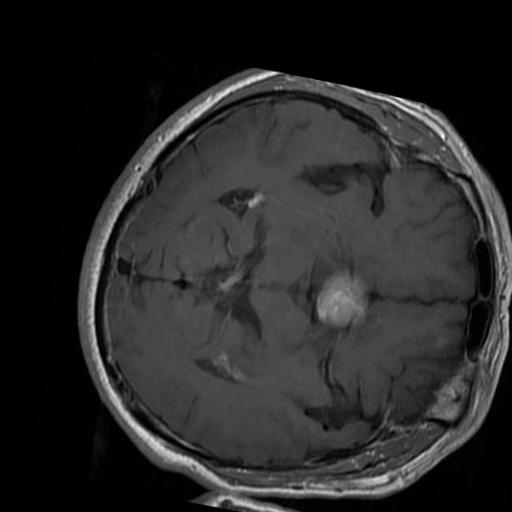
Label: brain_tumor